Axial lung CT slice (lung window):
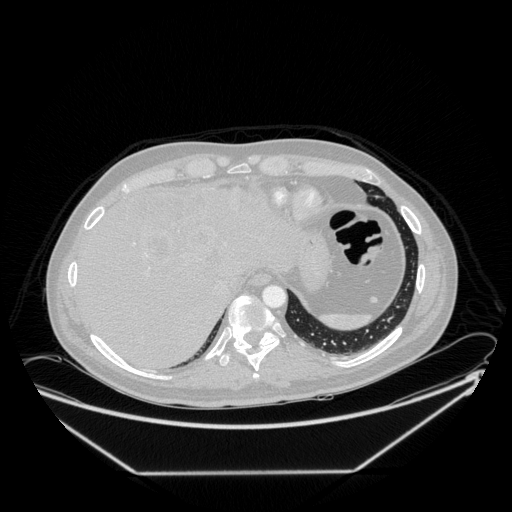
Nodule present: no